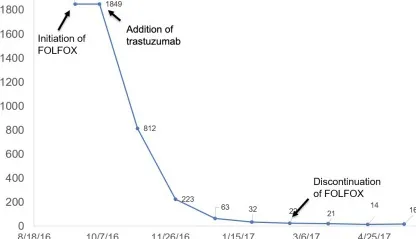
Molecular and clinical response to anti-HER2 therapy. Changes in mutations identified and variant allele fraction in Patient 17 as identified by cfDNA analysis along with corresponding systemic therapy and imaging results. The CA19-9 levels for Patient 17 over time corresponding to the systemic therapy and molecular results are also shown.three months after trastuzumab monotherapy.
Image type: chart (chart)